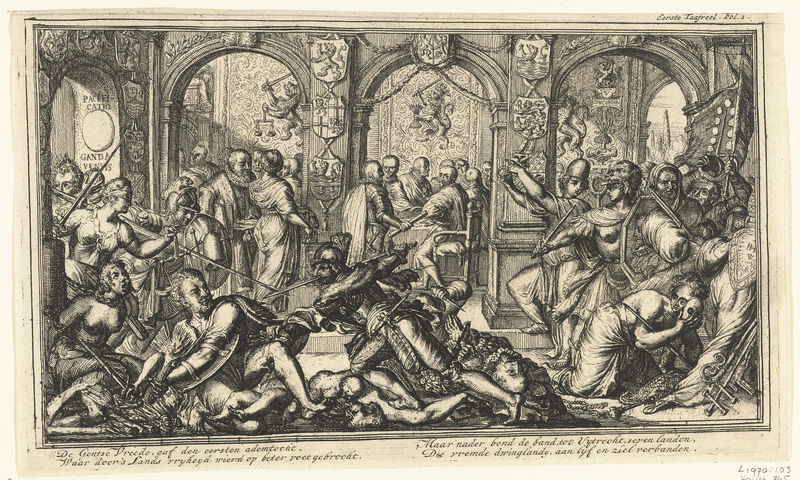
Titel: Allegorie op de Unie van Utrecht
Künstler: Romeyn de Hooghe
Standort: Amsterdam
Institution: Rijksmuseum
Schlagwörter: arches, columns, crowd, fight, gathering, men, ornate, palace, people, soldiers, sword, swords, white, window, women, arm, black, chairs, gray, room, woman, fighting, roman, death, armor, helmet, knight, drawing, black and white, sketch, battle, pen, dead, flag, fort, historical, ink, walls, war, shield, mask, hatching, cross hatching, lion, violence, kill, spears, latin, text, sleeves, murder, dying, spear, prisoners, emblem, knights, crying, benches, dinner, helmets, detailed, weapons, wounded, boobs, tits, doorways, sheath, sord, swordsspear, lating, sords, invade, killings